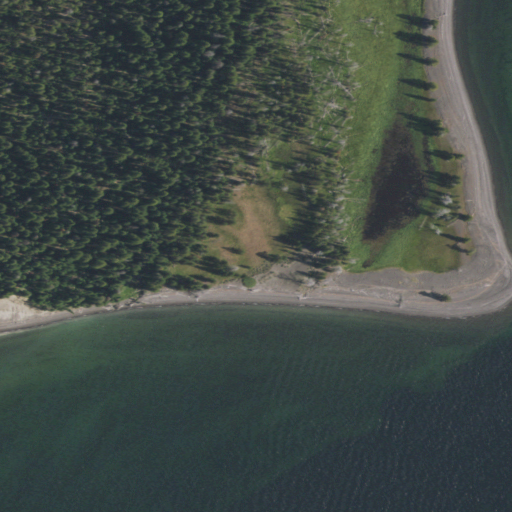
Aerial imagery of cliff(s) in Wyoming named Rock Point containing open water, evergreen forest, woody wetlands, grassland, herbaceous wetlands, and shrub